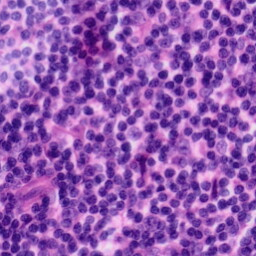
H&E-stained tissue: Tonsil